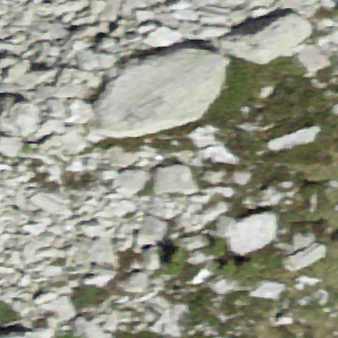
Label: bouldering_area